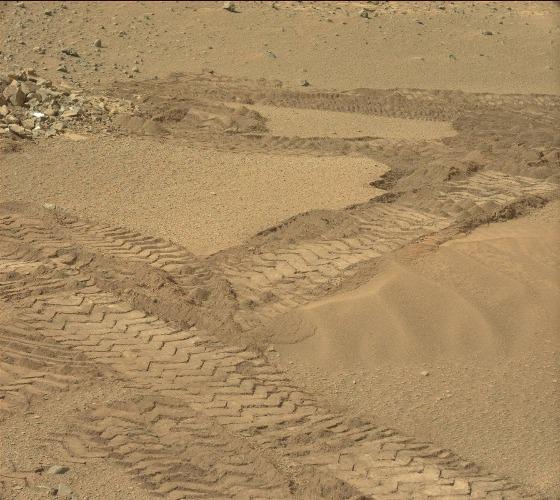
Terrain classes present: Bedrock, Gravel / Sand / Soil, Rock, Track